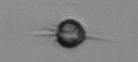
Label: Acanthoica_quattrospina